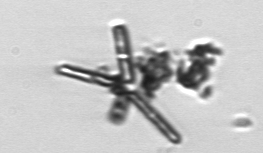
Label: Thalassionema